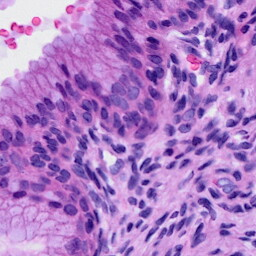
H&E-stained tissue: Cervix